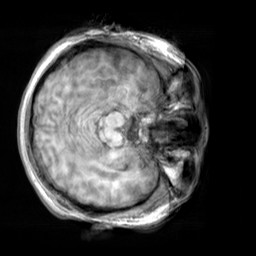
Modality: T1w
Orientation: axial
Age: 21
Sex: female
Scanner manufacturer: siemens
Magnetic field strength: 3 T
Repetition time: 2.3 s
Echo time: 0.00303 s